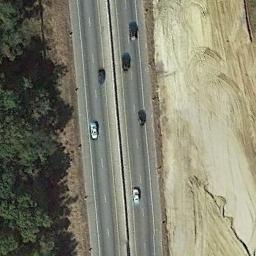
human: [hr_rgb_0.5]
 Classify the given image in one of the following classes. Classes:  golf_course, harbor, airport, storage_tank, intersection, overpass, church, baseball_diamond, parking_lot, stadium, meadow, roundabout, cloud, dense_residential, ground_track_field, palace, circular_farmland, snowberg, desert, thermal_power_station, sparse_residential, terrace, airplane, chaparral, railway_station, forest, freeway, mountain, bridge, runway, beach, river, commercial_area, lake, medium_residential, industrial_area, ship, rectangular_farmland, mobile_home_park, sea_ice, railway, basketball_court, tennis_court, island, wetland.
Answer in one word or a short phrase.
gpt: freeway